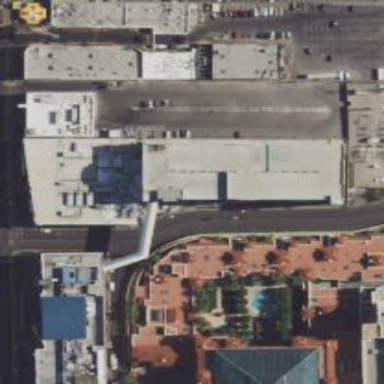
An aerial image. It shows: Cinema.